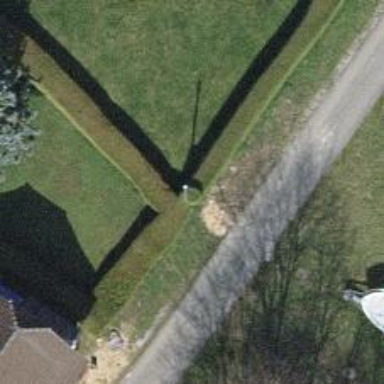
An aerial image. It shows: Hedge acting as barrier.